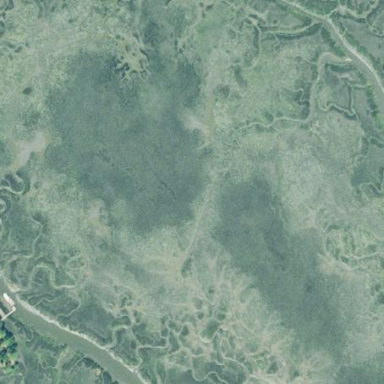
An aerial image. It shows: Wetland area.